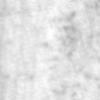
Label: no_change